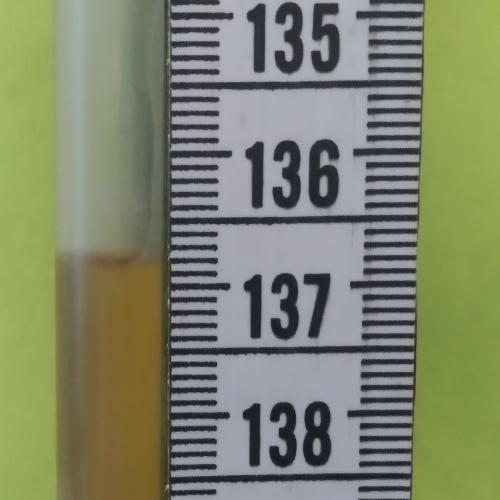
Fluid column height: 136.8 cm